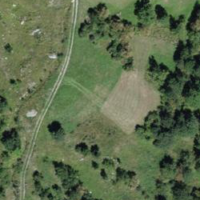
EUNIS habitat code: 24
Species observed at this site:
Rumex alpinus
Achillea millefolium